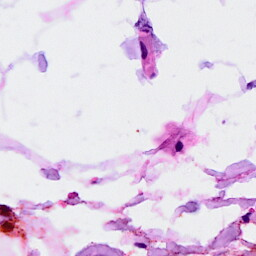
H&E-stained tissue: Breast